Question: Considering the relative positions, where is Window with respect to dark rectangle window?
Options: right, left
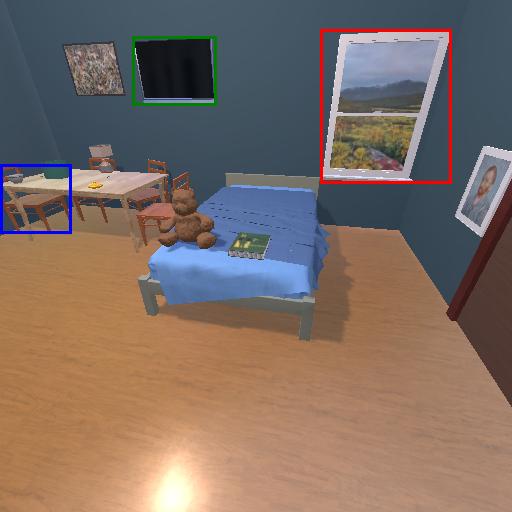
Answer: right